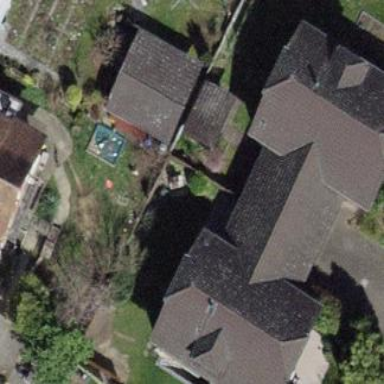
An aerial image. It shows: Building with tile roof.